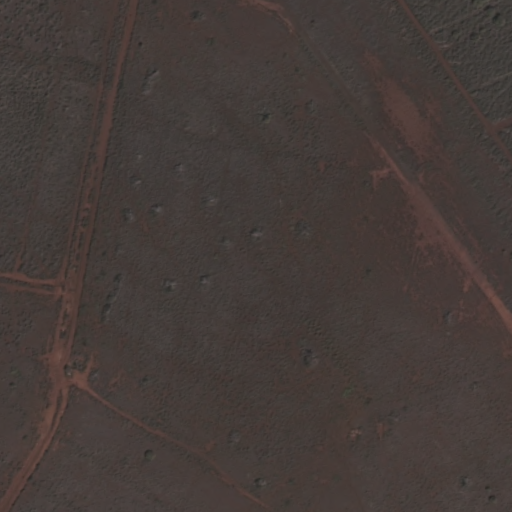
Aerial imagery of mountain in Hawaii named Hulupuuniu containing only unknown